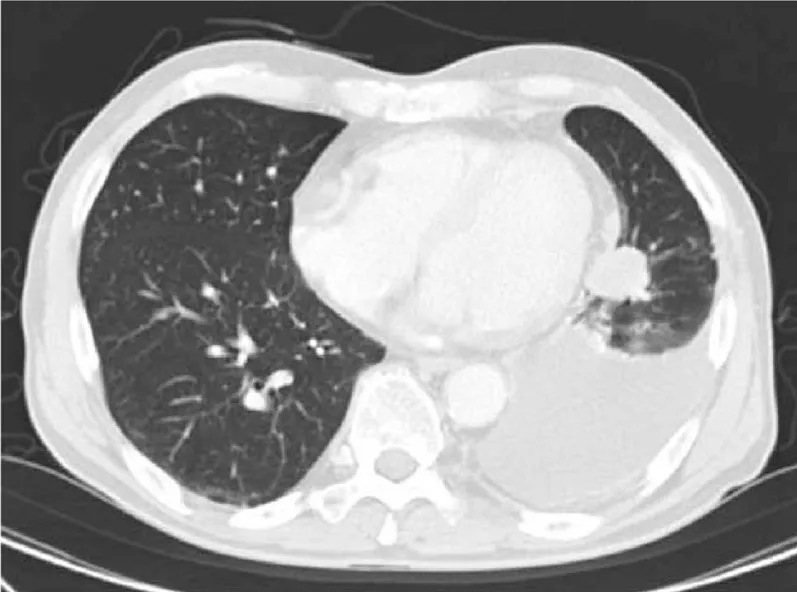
Chest computed tomography (CT) in August 2007. Chest CT scan showing a nodule in the left lower lobe with left pleural effusion.
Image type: radiology (ct)